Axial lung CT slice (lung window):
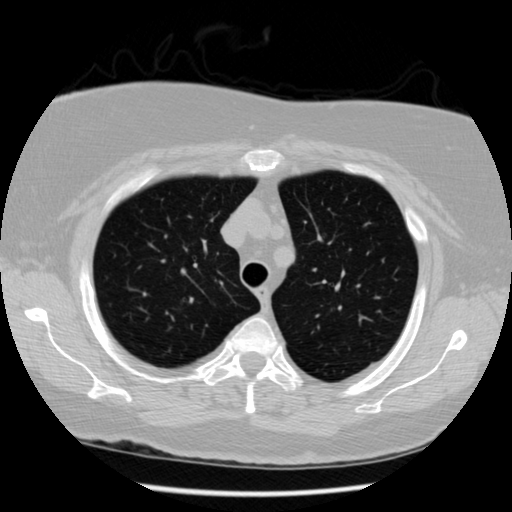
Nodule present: no